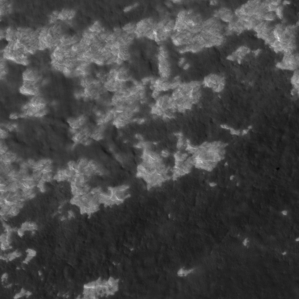
Label: non_frost